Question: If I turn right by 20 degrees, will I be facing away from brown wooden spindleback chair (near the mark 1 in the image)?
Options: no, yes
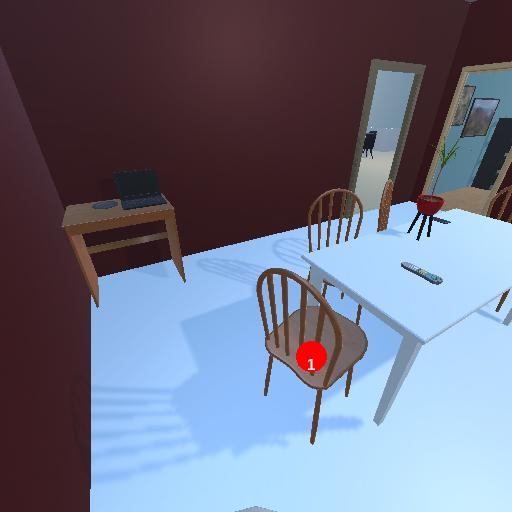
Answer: no